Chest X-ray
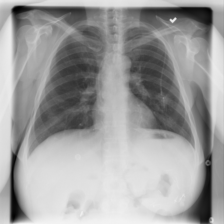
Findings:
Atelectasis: negative
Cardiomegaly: negative
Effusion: negative
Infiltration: negative
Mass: negative
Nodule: negative
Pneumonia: negative
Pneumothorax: negative
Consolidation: negative
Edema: negative
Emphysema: negative
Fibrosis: negative
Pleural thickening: negative
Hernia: negative